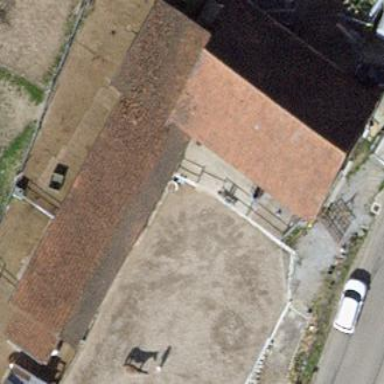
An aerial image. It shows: Farm auxiliary building with gabled roof.